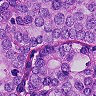
Metastatic tissue present: yes